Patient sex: M
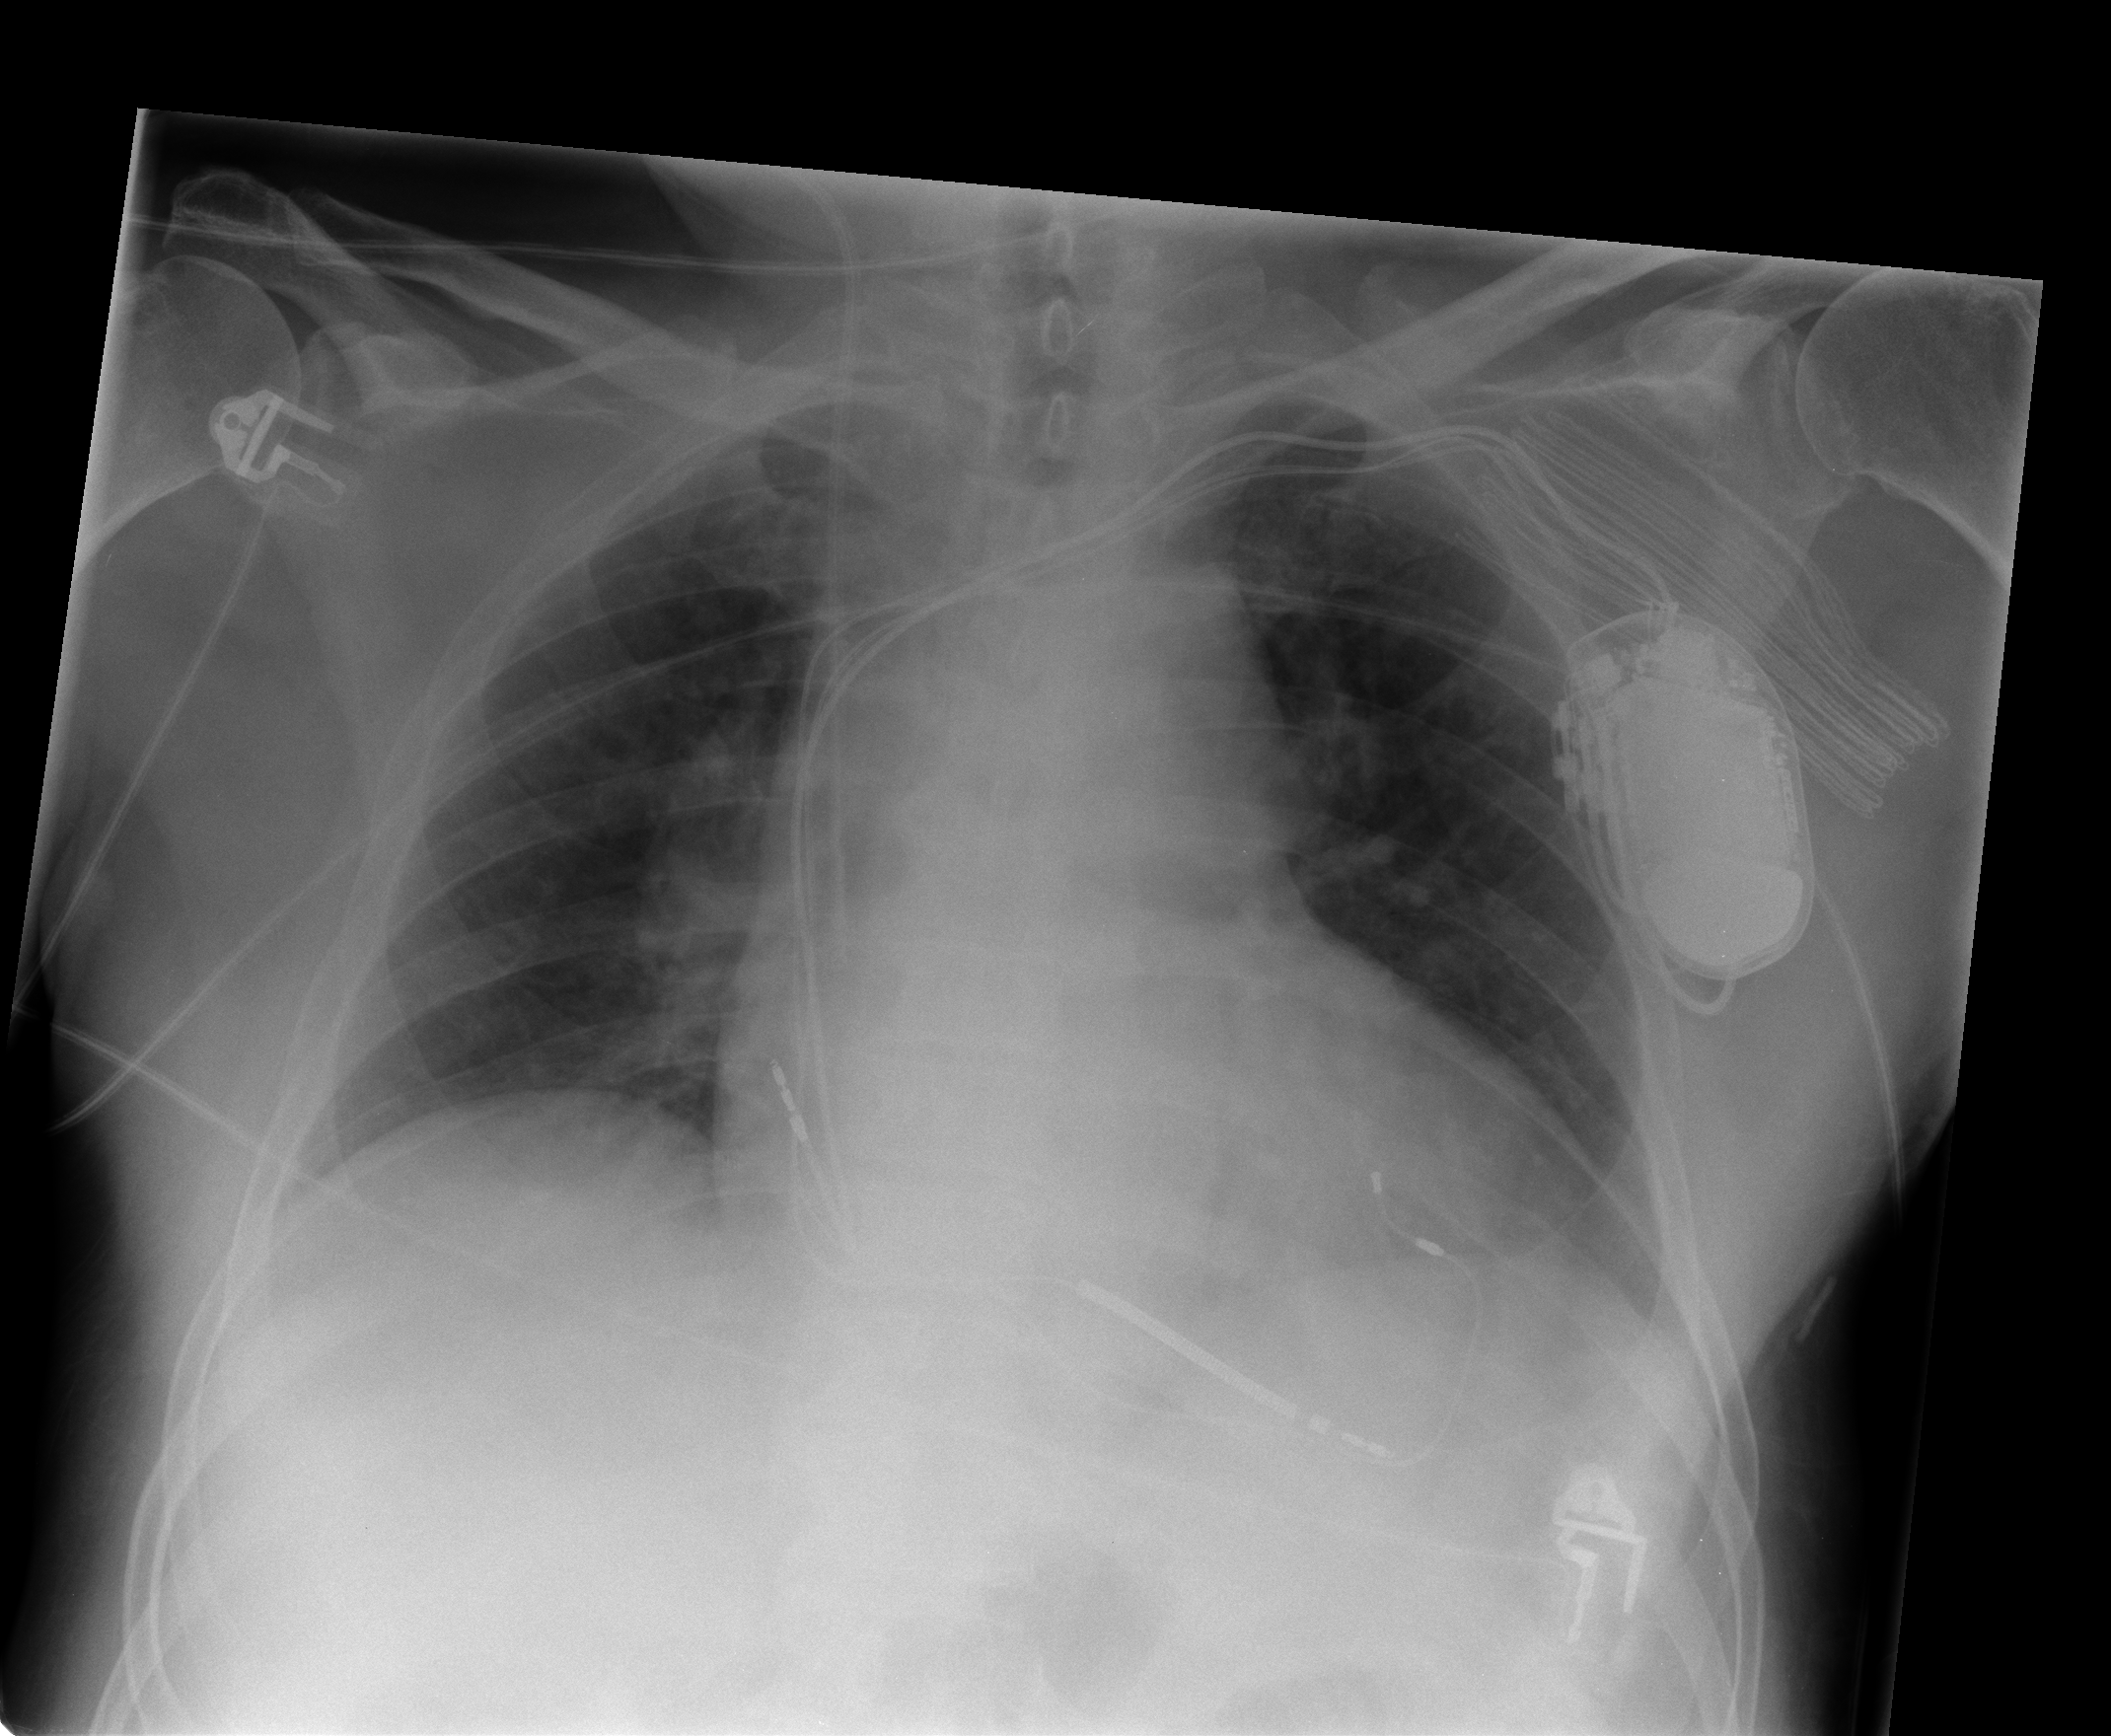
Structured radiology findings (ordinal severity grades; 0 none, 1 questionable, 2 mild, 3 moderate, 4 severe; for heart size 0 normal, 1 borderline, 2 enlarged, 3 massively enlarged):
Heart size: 2
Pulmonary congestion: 2
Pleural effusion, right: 0
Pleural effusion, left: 0
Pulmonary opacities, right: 0
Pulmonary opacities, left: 0
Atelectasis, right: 0
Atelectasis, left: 0